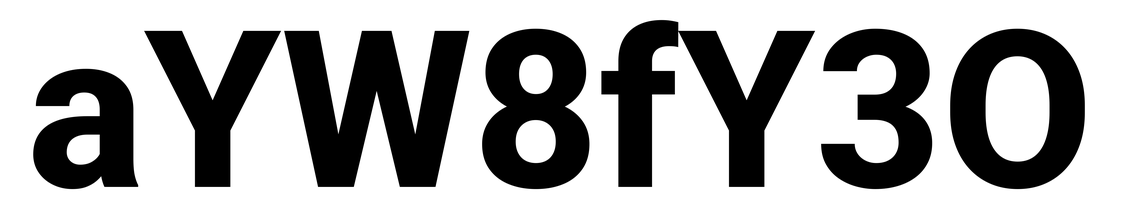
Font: Roboto_ExtraBold